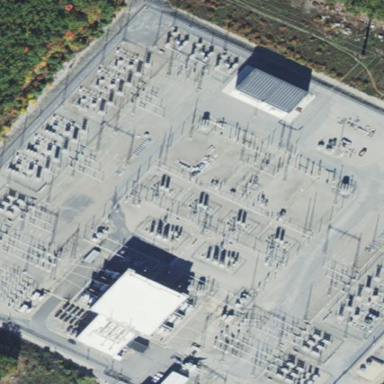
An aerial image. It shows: Outdoor power substation protected by fence. The substation serves as converter.